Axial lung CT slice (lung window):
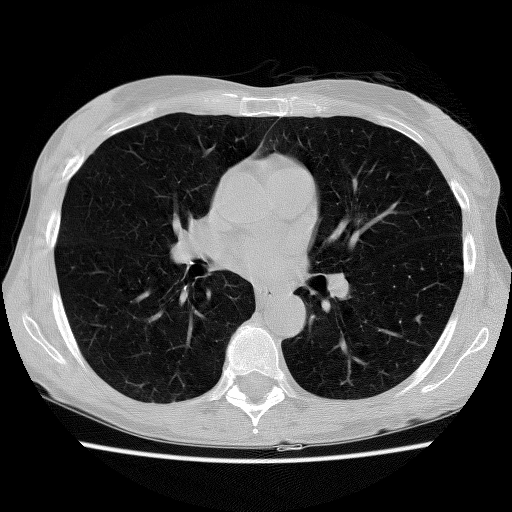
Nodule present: no